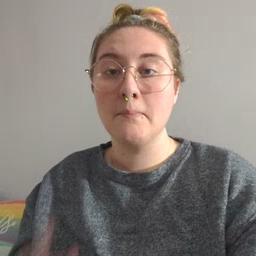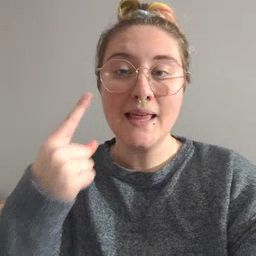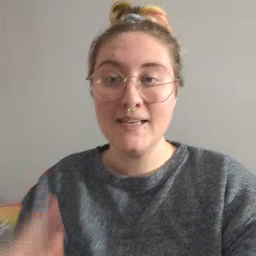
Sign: penny